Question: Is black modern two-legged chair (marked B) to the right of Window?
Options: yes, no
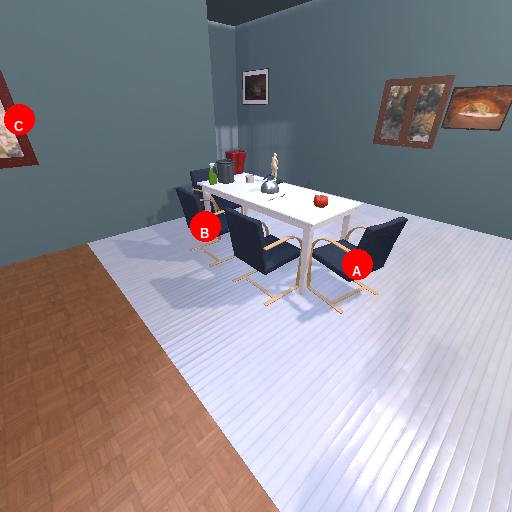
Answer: yes